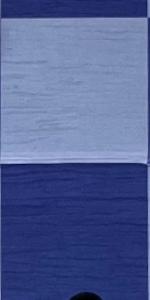
Label: Empty